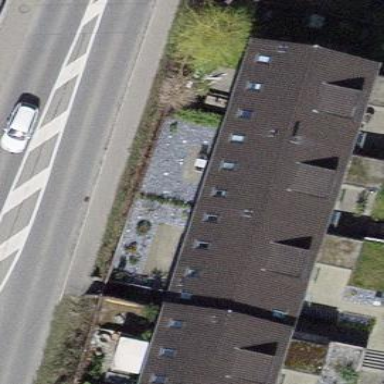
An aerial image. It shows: Terrace building.